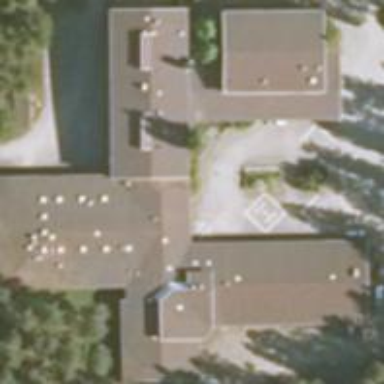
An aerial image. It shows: School building.